Question: If we have one pointer pointing at the last element of link list and we don't have any other pointer pointing to any other node of the link list then is it possible to delete that last node safely?
As per my opinion its not possible.

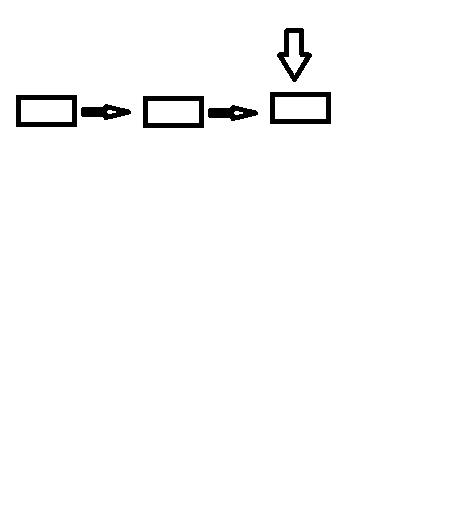
Answer: This is if you do not have reference to the second last element of the list. You need to make the part of the second last element . So as per my knowledge, if you only have a reference to the last element, then deleting it is not possible.
An exceptional case will be when there is only one element in the list which is the first as well as the last element. In such a case, freeing that element will not cause any harm.
When you have a linked-list, you need to have a reference to the first element using which you traverse the entire list. But when you say you do not have any reference to the list except the last element, this is a very unusual case.